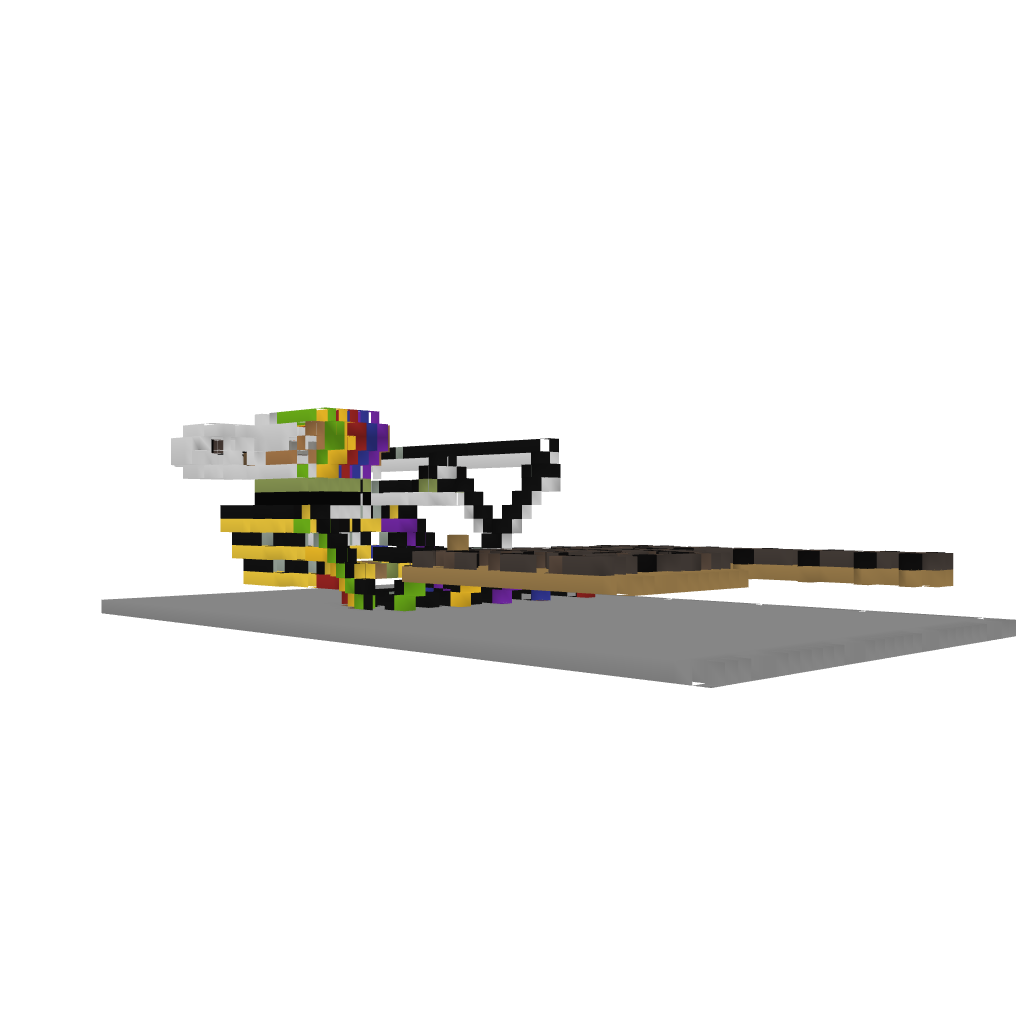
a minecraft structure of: RainbowRun-Longjacob1